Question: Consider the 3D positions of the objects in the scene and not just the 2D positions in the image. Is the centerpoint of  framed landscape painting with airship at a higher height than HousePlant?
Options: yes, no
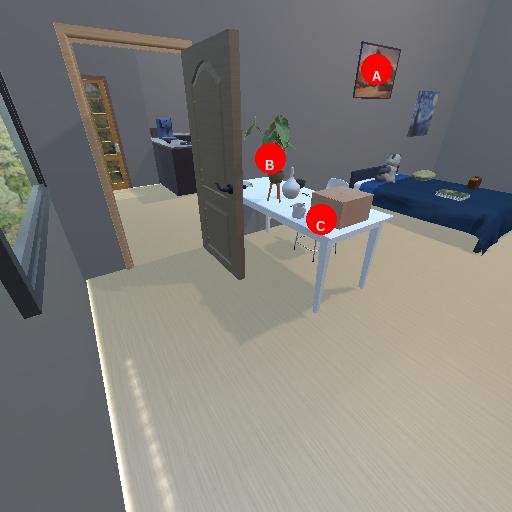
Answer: yes